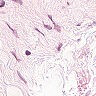
Metastatic tissue present: no